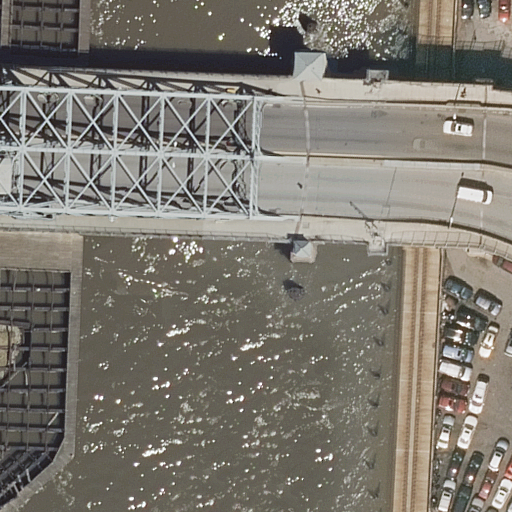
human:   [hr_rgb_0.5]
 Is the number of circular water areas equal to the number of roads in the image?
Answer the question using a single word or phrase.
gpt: no

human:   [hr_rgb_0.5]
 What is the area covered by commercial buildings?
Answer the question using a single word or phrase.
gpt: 0m2

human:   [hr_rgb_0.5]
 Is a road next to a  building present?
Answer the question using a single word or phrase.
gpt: no

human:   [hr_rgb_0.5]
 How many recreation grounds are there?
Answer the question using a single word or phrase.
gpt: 0

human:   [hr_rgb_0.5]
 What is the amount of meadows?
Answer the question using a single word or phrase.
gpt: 0

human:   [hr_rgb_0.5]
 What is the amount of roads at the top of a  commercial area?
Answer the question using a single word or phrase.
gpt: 0

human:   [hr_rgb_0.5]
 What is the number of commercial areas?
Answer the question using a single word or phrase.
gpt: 0

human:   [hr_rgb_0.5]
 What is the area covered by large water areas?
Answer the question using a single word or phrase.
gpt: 8249m2

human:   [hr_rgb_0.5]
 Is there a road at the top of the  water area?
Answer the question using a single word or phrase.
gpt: yes

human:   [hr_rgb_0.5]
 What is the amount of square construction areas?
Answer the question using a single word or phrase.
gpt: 0

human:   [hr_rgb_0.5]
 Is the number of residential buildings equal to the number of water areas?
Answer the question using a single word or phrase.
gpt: no

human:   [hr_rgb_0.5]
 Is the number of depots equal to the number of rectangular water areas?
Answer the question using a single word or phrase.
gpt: no

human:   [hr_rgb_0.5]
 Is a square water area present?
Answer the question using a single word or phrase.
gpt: no

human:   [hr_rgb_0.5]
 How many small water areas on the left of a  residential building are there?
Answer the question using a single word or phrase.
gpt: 0

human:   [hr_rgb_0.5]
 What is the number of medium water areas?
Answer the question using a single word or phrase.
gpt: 0

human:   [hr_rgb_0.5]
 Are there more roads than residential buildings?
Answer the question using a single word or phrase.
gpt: yes

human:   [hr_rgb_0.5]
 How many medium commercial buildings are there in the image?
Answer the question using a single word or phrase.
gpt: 0

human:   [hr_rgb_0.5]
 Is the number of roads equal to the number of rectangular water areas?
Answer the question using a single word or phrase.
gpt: no

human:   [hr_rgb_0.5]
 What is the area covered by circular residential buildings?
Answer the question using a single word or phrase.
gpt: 0m2

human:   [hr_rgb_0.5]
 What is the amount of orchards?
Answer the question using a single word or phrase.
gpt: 0

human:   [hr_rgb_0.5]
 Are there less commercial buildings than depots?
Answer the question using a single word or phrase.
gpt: no

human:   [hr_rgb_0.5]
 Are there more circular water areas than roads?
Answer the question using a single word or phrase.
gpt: no

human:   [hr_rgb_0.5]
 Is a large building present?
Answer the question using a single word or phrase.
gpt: no

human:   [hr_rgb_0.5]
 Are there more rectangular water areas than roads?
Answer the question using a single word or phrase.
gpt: no

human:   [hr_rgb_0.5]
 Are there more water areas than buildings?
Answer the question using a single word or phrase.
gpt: yes

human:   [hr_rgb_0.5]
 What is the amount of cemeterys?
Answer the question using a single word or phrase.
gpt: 0

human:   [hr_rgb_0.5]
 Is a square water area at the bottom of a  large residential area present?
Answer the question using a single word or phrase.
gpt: no

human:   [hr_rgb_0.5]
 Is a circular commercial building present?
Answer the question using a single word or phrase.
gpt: no

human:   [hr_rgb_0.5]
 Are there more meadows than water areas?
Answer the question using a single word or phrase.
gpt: no

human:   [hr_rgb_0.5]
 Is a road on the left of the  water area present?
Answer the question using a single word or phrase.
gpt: no

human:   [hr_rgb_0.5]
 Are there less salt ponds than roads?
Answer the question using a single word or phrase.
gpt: yes

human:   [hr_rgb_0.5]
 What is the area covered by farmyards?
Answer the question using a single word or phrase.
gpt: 0m2

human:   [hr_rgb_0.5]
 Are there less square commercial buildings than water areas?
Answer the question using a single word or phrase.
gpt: yes

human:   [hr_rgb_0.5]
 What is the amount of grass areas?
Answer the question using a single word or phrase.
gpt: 0

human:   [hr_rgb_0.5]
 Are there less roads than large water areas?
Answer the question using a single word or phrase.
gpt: no

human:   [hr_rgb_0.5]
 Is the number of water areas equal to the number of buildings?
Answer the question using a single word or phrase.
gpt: no